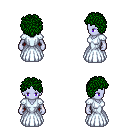
a pixel art fantasy rpg character, female body template, dark elf, purple skin, underdress, red pants, green curly afro hairstyle, four views (front, back, left, right), 2x2 character sprite sheet, small pixel art, hard edges, no anti-aliasing